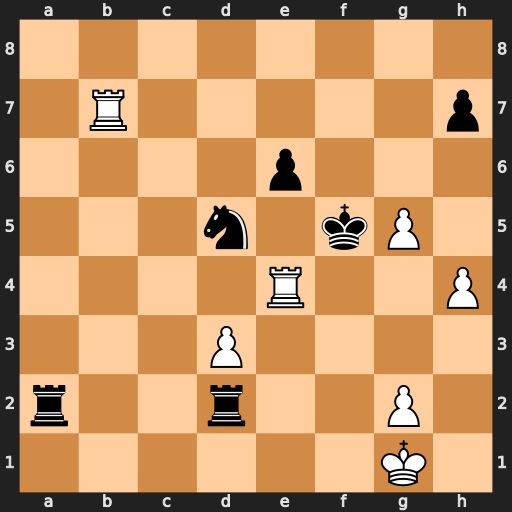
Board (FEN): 8/1R5p/4p3/3n1kP1/4R2P/3P4/r2r2P1/6K1
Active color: w
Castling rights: -
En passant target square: -
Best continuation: g4+ Kg6 Rxe6+ Nf6 Rxf6#